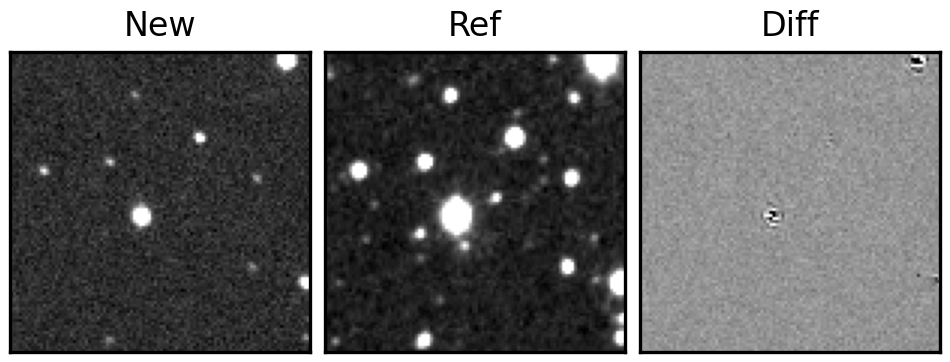
Label: bogus